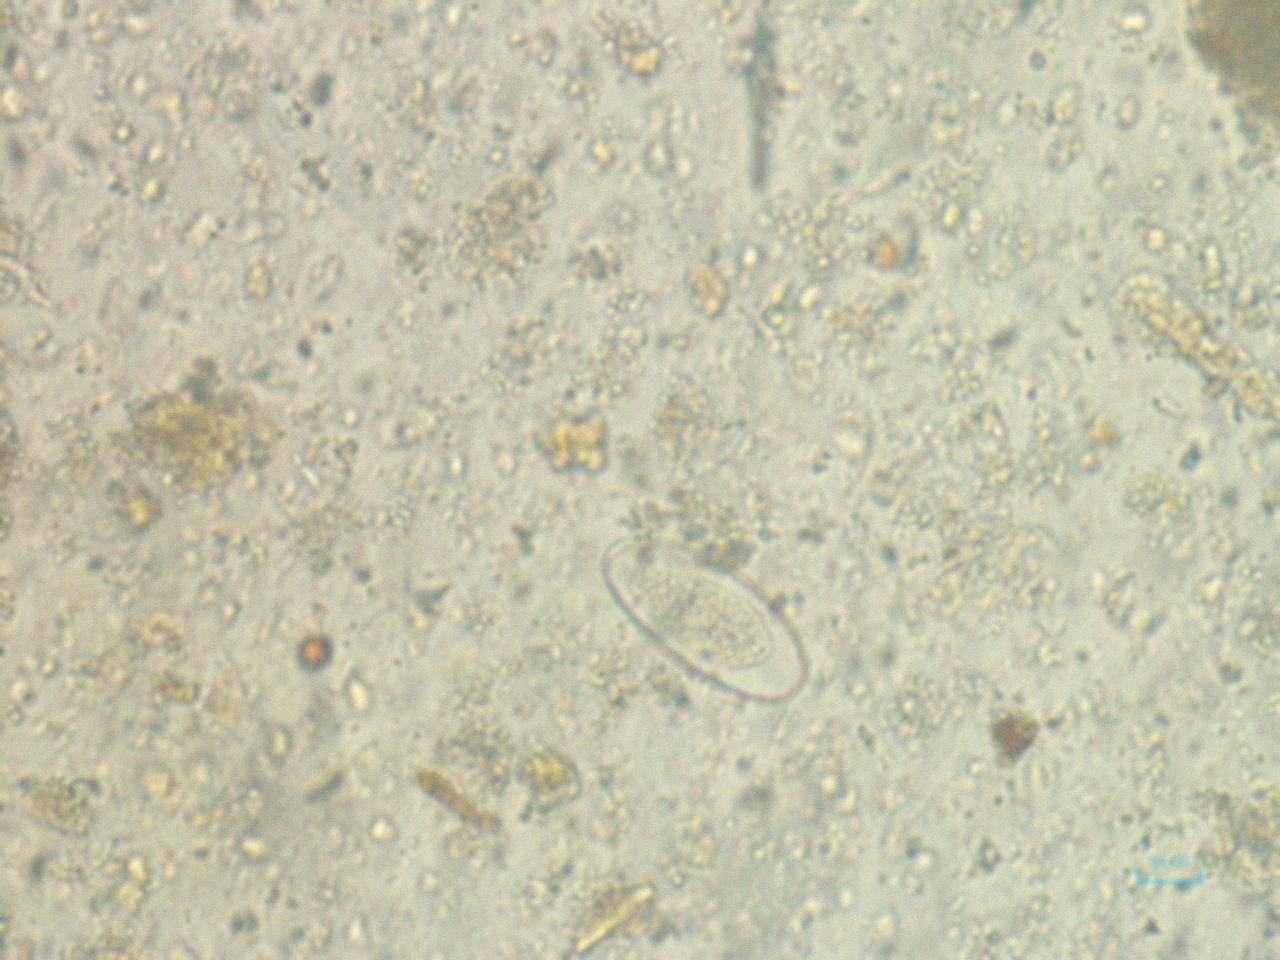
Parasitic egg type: Enterobius vermicularis